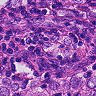
Metastatic tissue present: yes